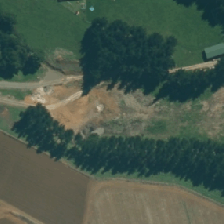
Land cover: low_producing_grassland